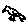
Label: bird